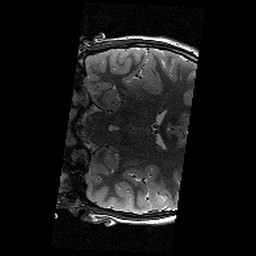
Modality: T2w
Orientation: coronal
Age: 11
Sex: male
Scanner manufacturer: siemens
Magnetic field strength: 3 T
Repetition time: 9.23 s
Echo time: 0.067 s